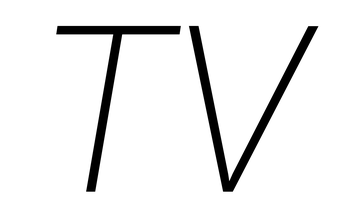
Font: Roboto-Italic_ExtraLight_Italic